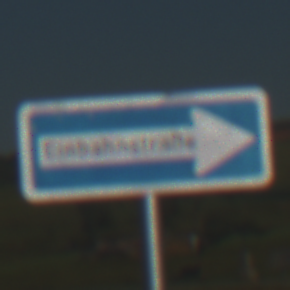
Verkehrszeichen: EinbahnstrasseRechtsweisend
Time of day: MorningAfternoon
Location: Outdoor (Nature)
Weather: Clear
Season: NotSpecified
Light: Natural